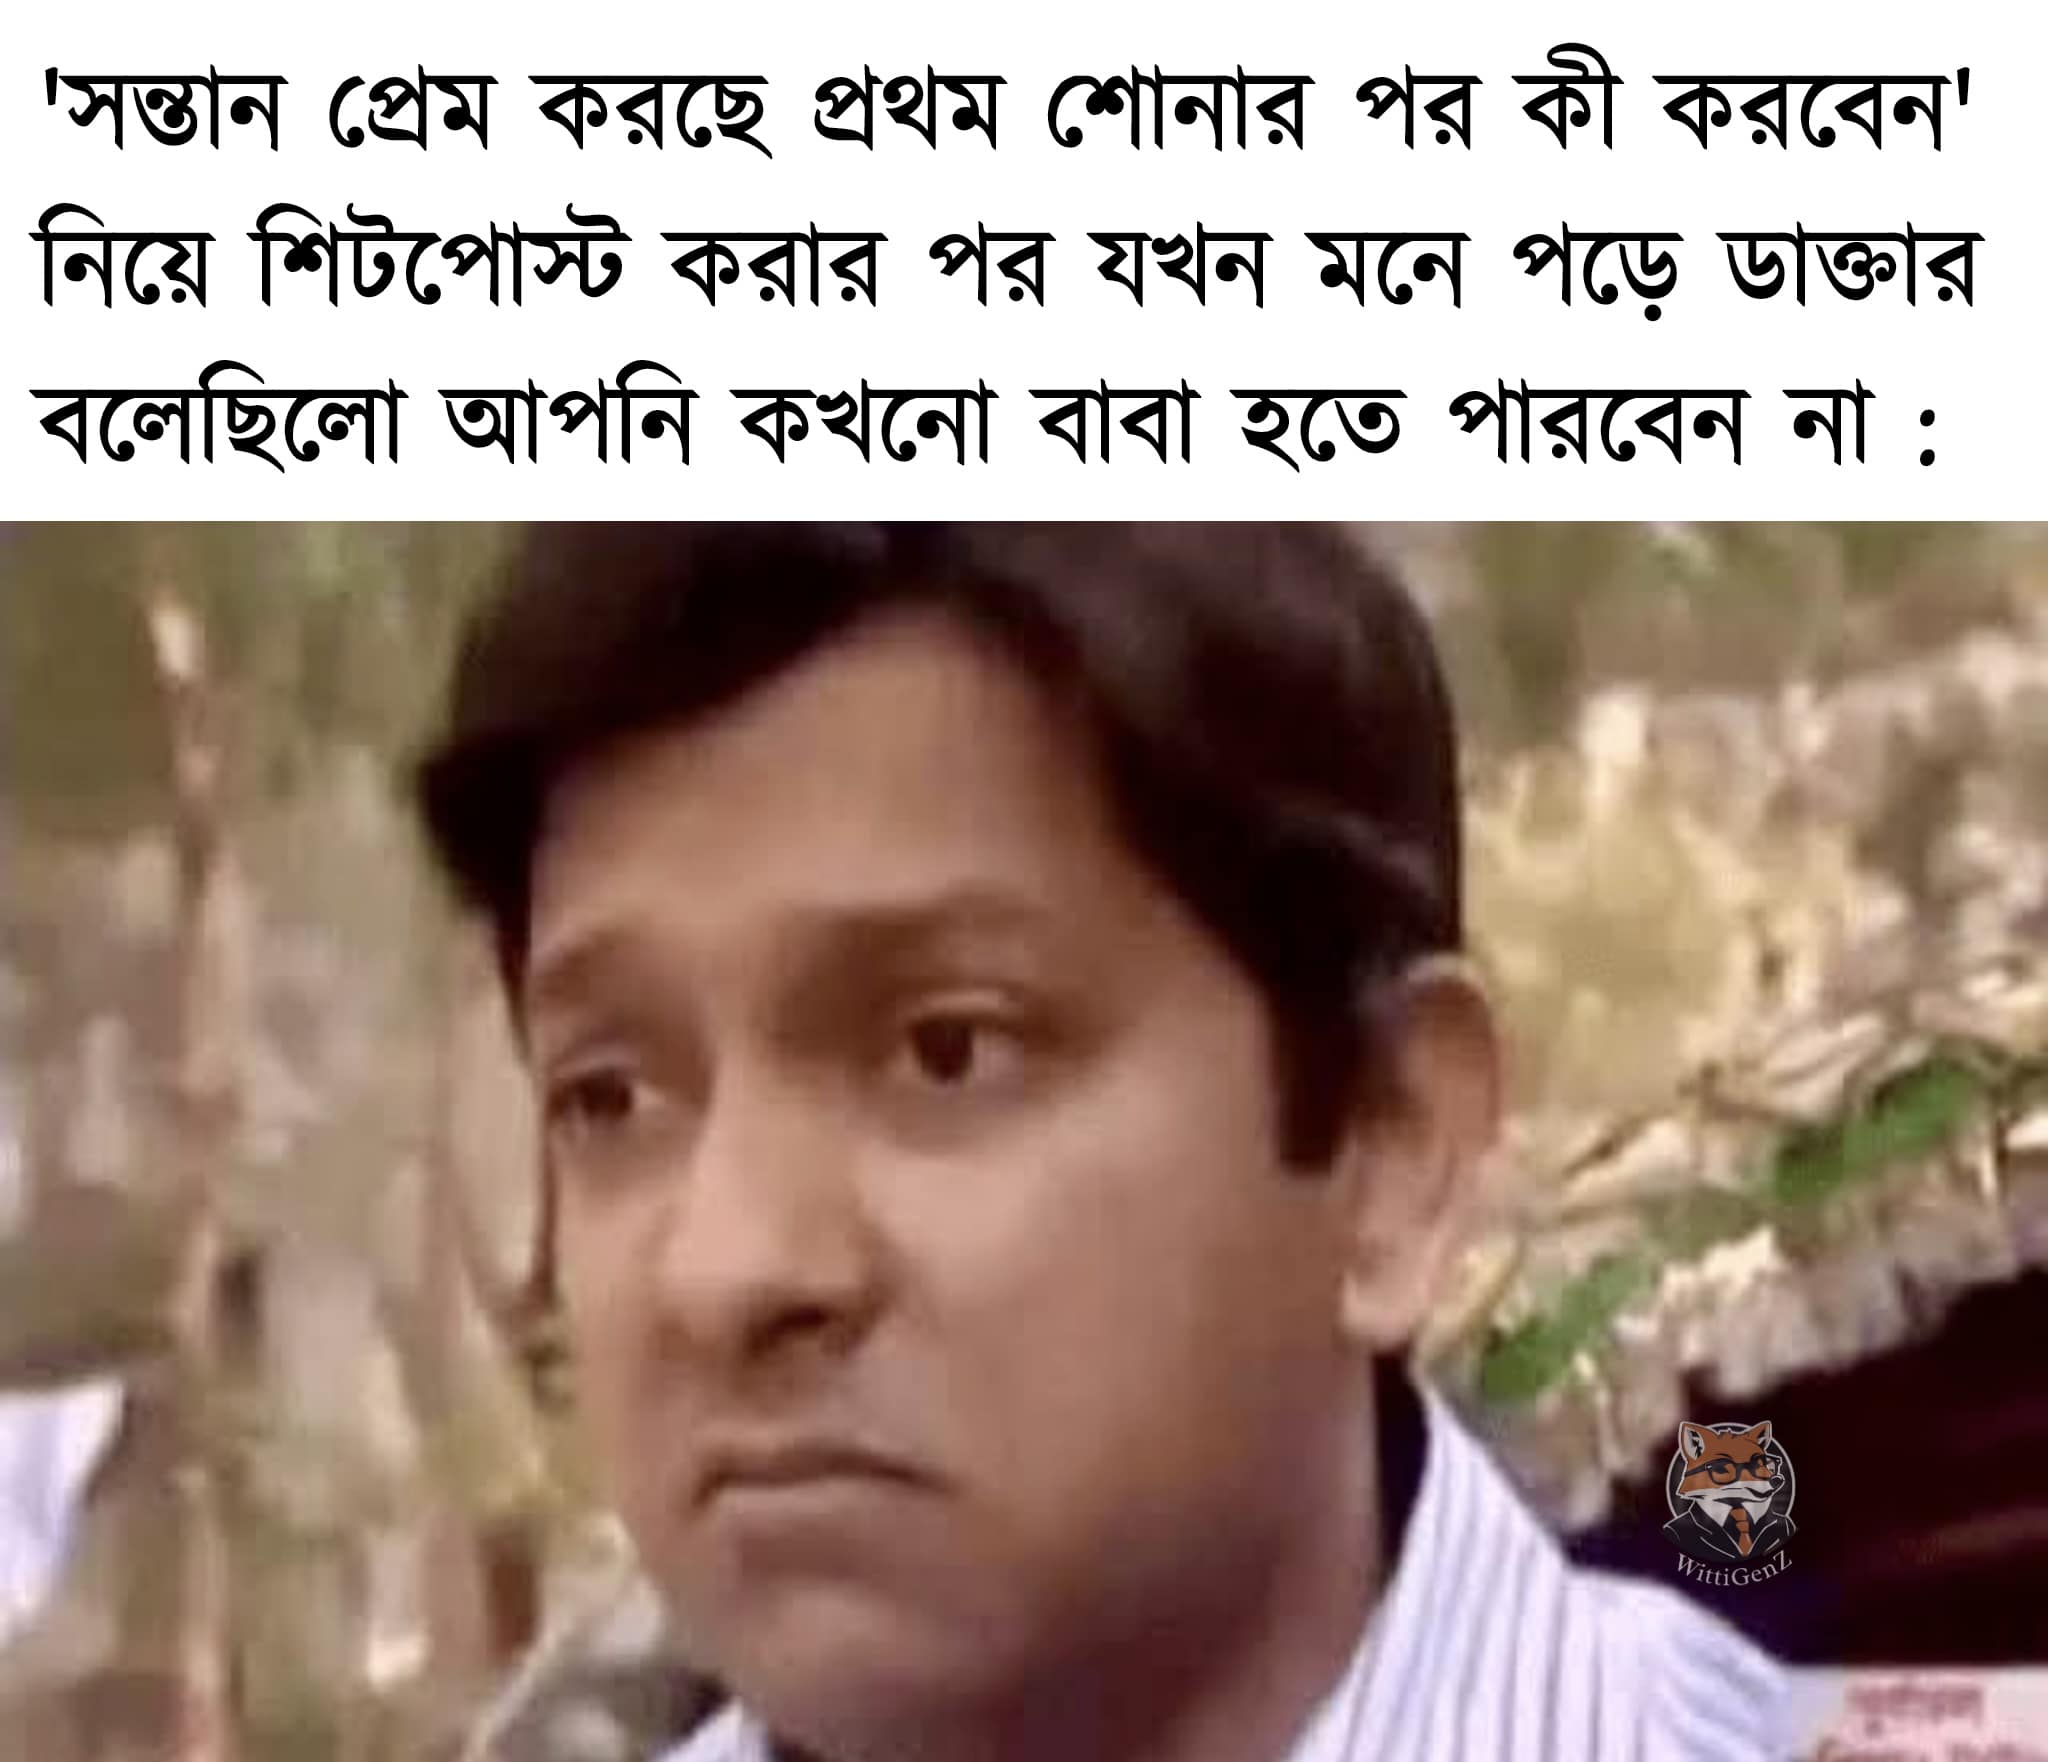
Text: সন্তান প্রেম করছে প্রথম শোনার পর কী করবেন নিয়ে শিটপোস্ট করার পর যখন মনে পড়ে ডাক্তার বলেছিলো আপনি কখনো বাবা হতে পারবেন না
Label: Non Hate